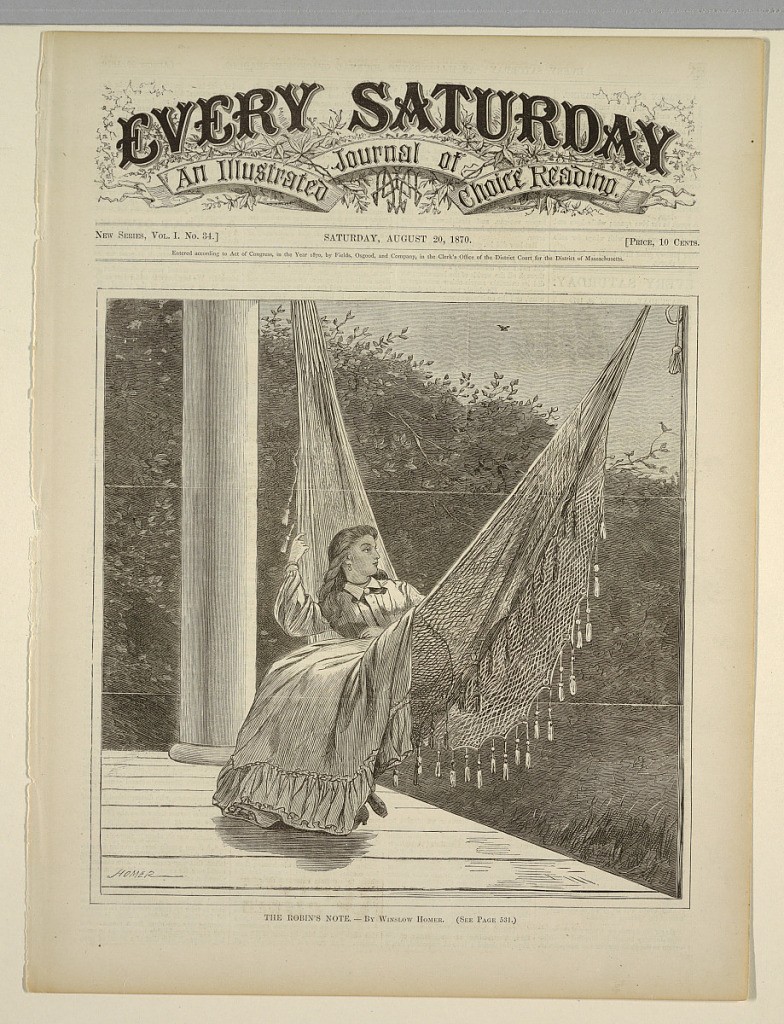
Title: The Robin's Note
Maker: Winslow Homer, American, 1836–1910
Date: August 20, 1870
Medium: Wood engraving in black ink on paper
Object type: Print
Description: Young lady swinging in a hammock on a shaded porch of a country house.  Robin in upper right singing among the foliage and a second bird flying in the sky above.